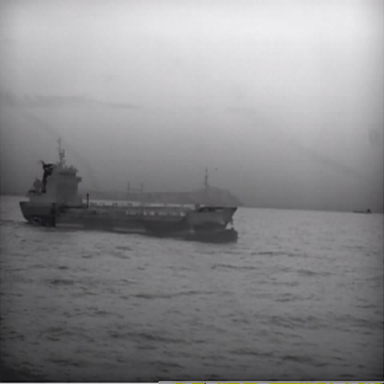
There are two liners in the infrared image.